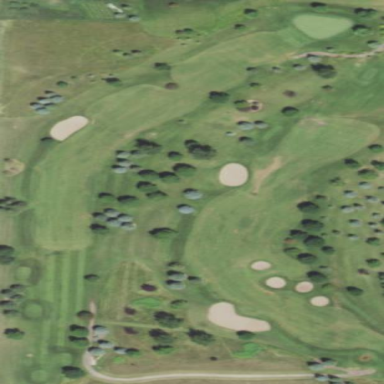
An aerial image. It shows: Rough grassy area used for golf.